Aerial crown-view tile of a tropical tree (Barro Colorado Island, Panama), acquired 20241014:
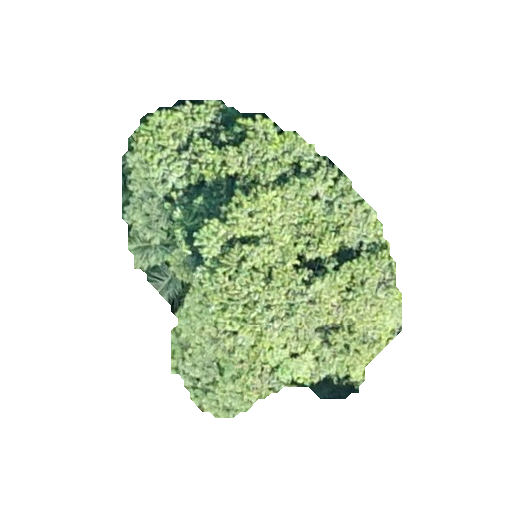
Species: Luehea seemannii
GBIF accepted scientific name: Luehea seemannii
Crown area: 97.006 m²